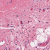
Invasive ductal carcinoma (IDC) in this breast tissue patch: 0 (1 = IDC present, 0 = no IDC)